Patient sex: M
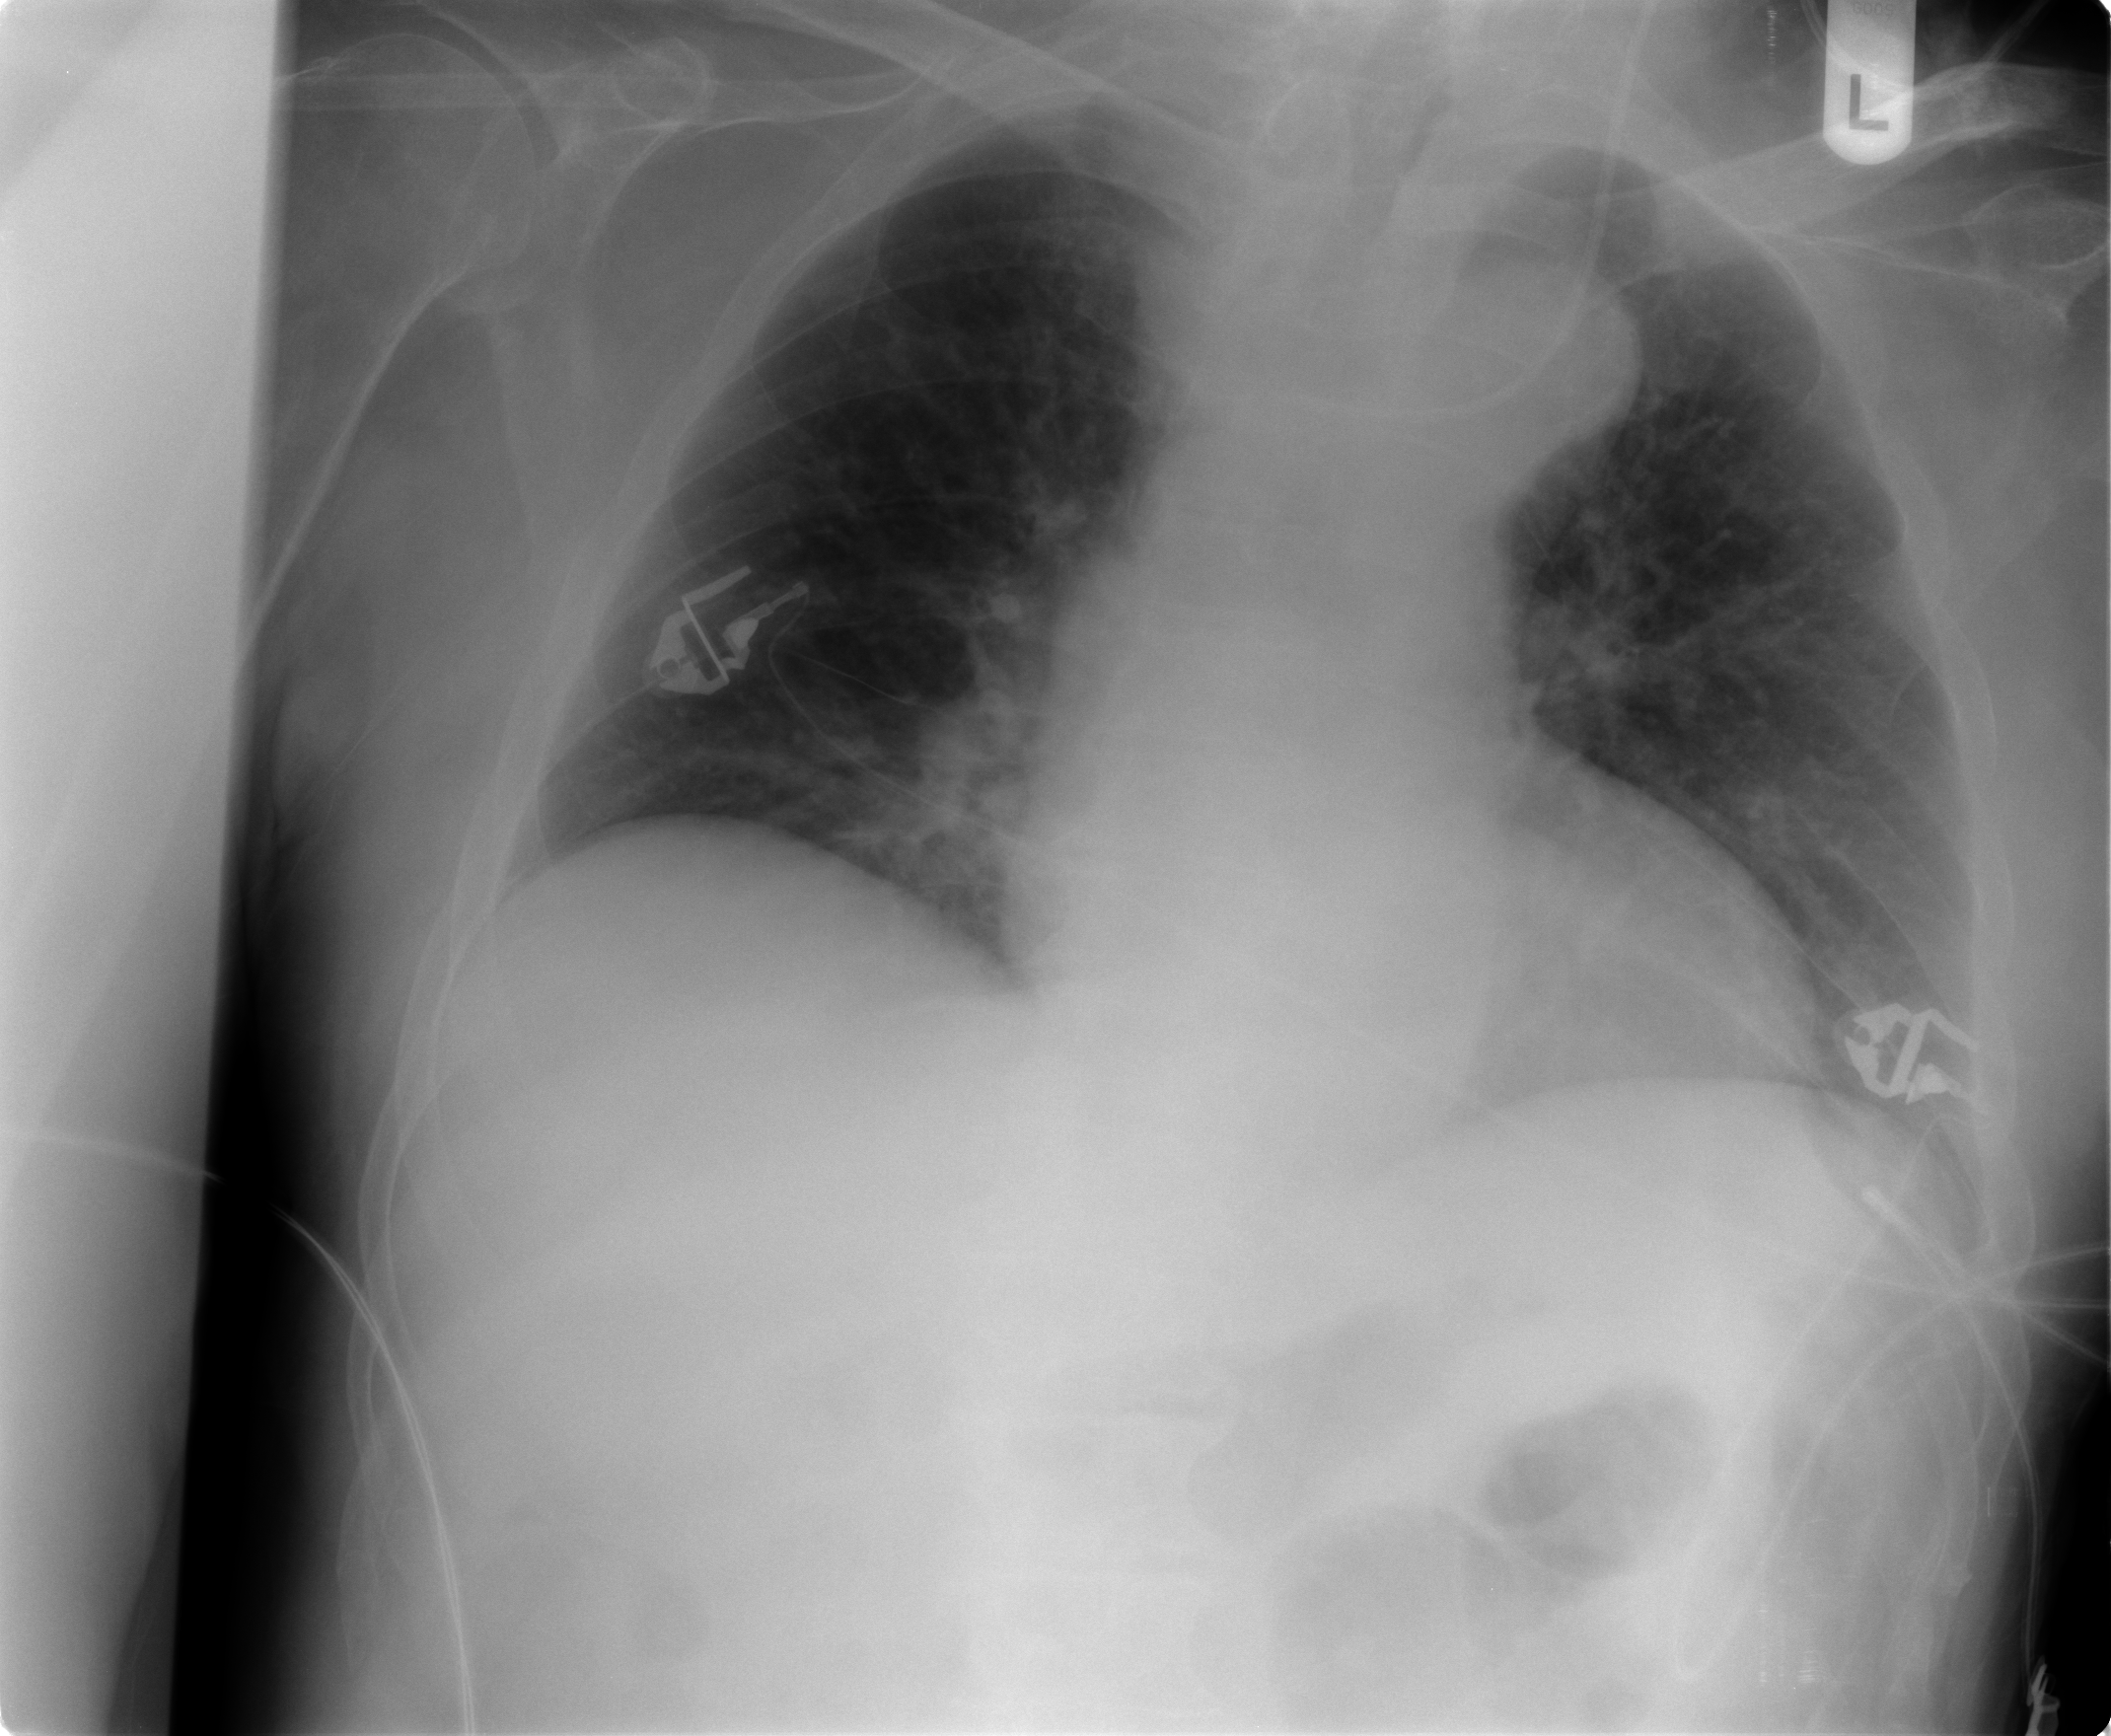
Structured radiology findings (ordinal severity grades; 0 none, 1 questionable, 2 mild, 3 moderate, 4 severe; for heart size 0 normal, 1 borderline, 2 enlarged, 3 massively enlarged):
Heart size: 0
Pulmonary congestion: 1
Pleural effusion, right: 0
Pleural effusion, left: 0
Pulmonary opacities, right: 0
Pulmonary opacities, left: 0
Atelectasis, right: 0
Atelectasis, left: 1